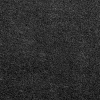
Atmospheric dust classification: dusty